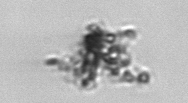
Label: detritus